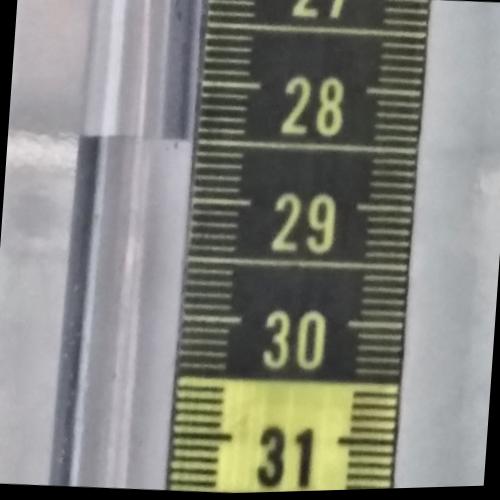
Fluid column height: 28.5 cm